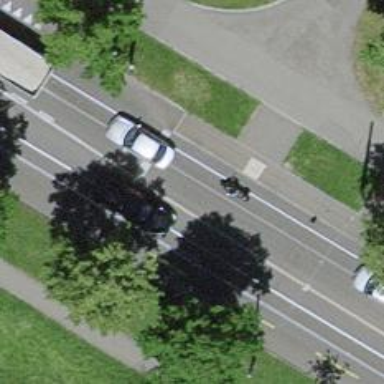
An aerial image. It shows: Tram stop with public transport connection.